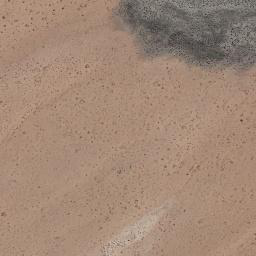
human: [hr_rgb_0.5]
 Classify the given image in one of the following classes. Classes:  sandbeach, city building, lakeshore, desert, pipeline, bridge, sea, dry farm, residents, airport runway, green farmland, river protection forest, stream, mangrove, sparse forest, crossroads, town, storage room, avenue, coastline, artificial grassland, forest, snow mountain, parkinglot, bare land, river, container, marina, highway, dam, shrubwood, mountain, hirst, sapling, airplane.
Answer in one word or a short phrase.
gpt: desert